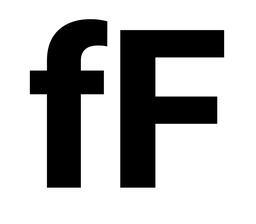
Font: Roboto_ExtraBold